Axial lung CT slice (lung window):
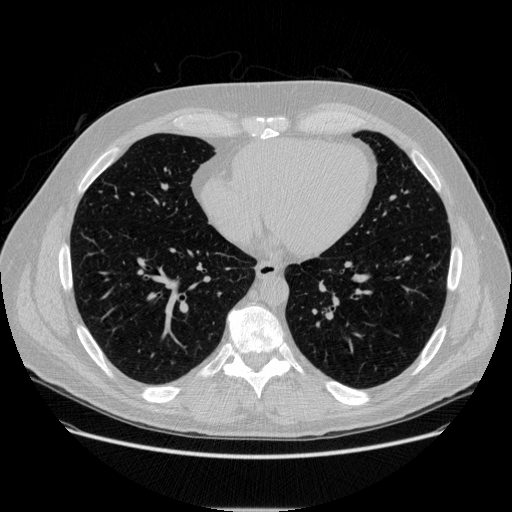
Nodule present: no